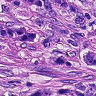
Metastatic tissue present: yes